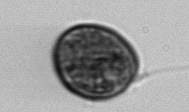
Label: Prorocentrum